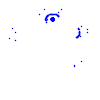
Particle: electron